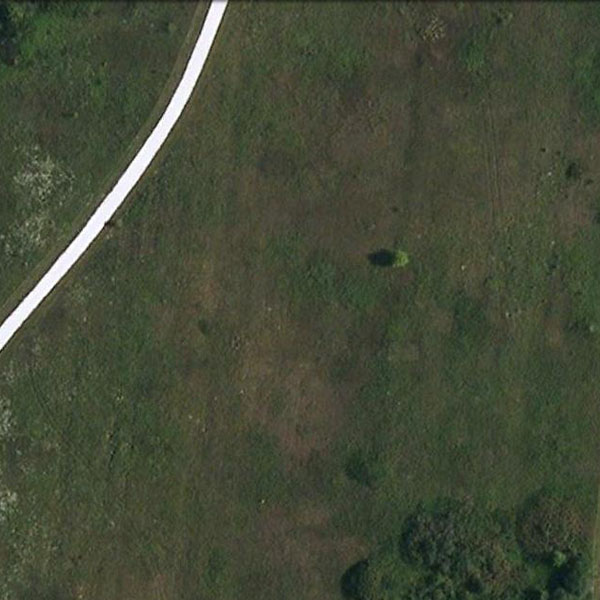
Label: Meadow